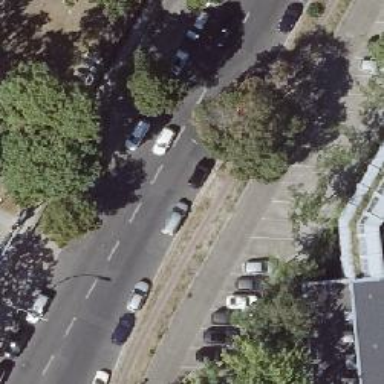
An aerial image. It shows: Secondary road with asphalt surface. There is cycle track alongside right-lane parking area.